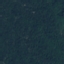
Land use / land cover: Forest